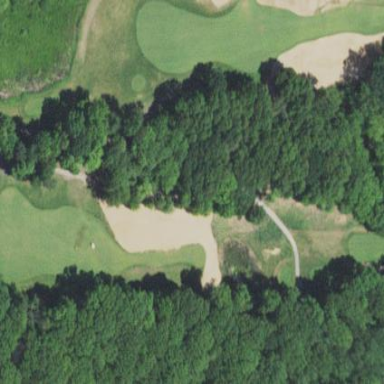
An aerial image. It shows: Sandy area is golf bunker.